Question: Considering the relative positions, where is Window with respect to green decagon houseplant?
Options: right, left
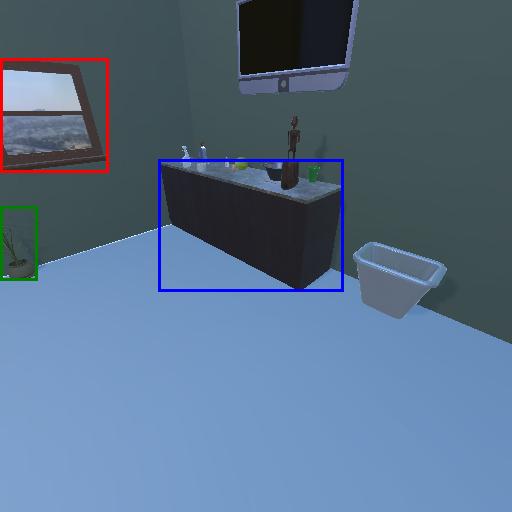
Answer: right